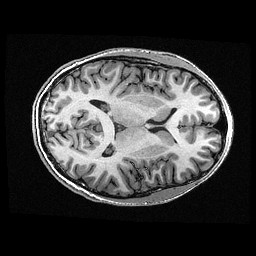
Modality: T1w
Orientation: axial
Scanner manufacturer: ge
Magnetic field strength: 3 T
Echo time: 0.00318 s